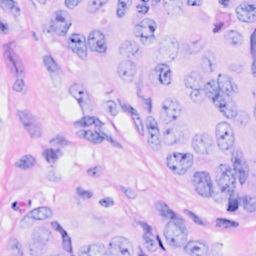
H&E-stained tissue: Breast